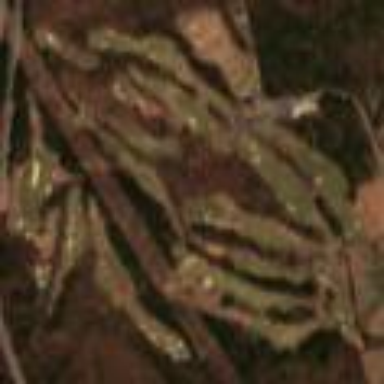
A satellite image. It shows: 18-hole golf course classified as leisure land.